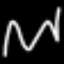
Label: squiggle